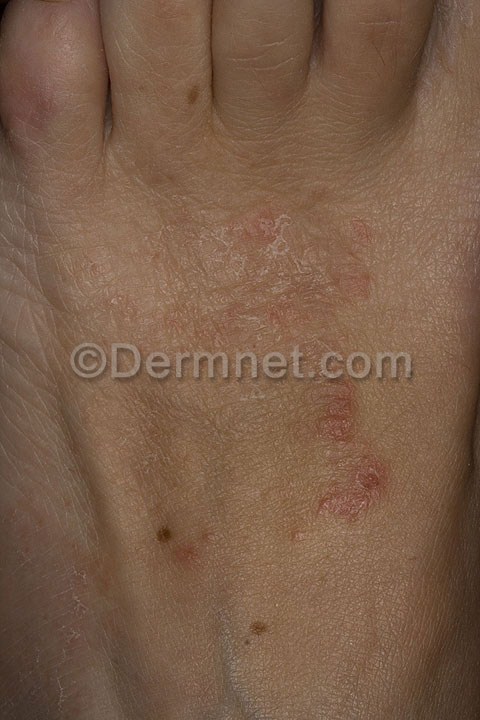
Disease: Tinea Ringworm Candidiasis and other Fungal Infections